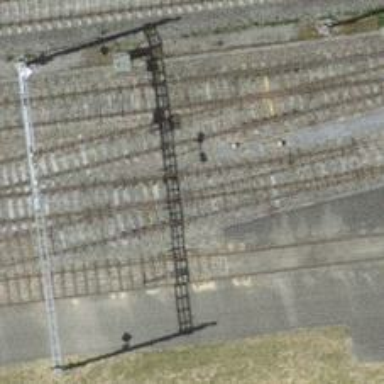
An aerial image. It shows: Single-track spur railway line.